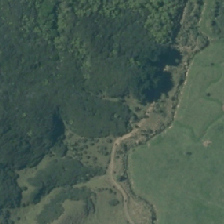
Land cover: broadleaved_indigenous_hardwood